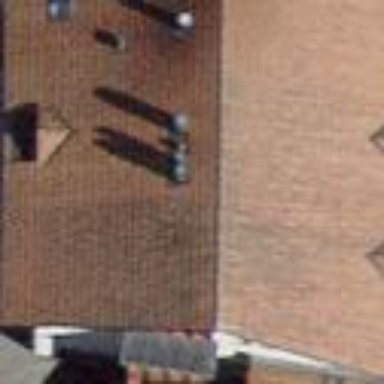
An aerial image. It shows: Building with gabled roof.